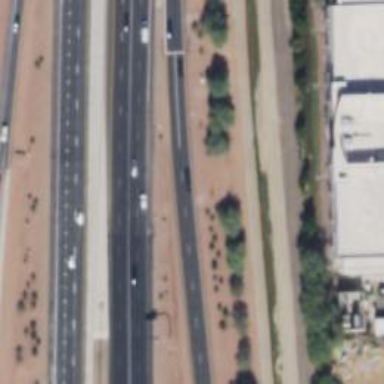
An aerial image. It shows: Asphalt motorway link.